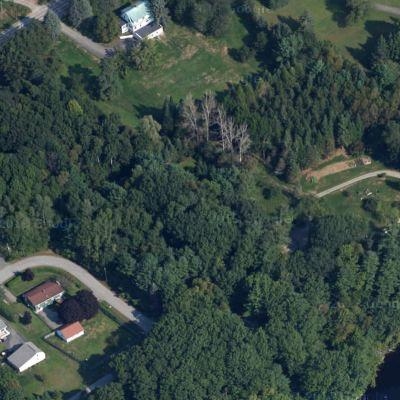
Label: Forest